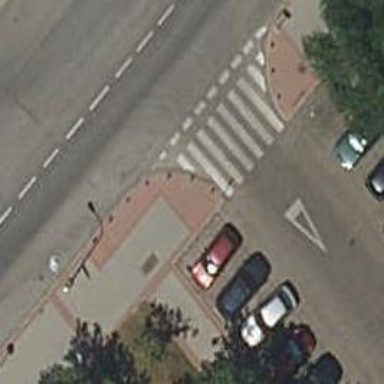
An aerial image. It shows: Asphalt footway with zebra crossing.